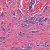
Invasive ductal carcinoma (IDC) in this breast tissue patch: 1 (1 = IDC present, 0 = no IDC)